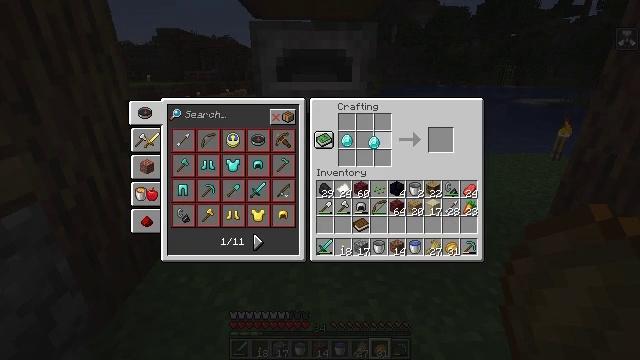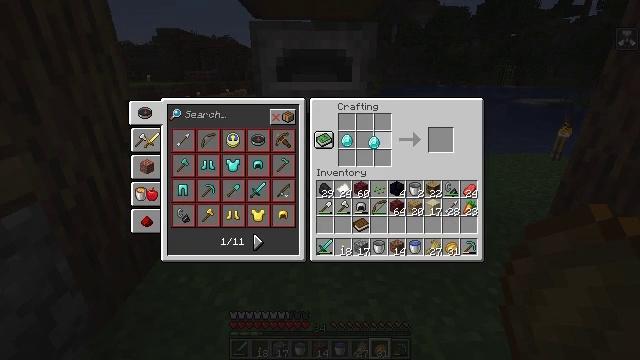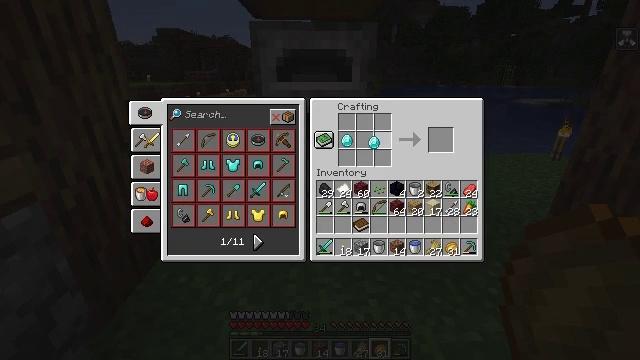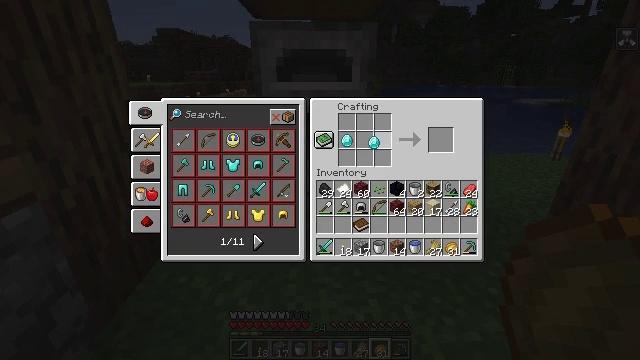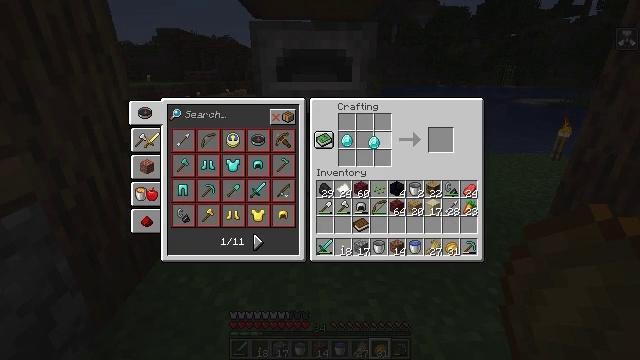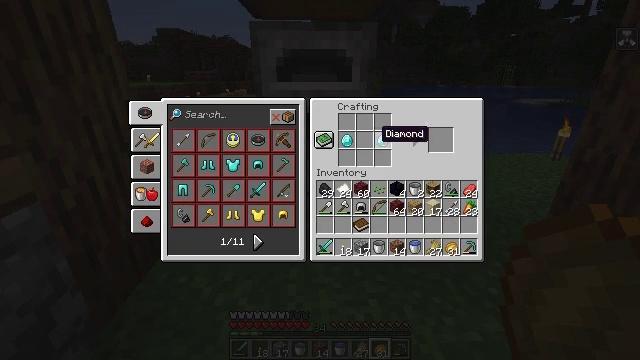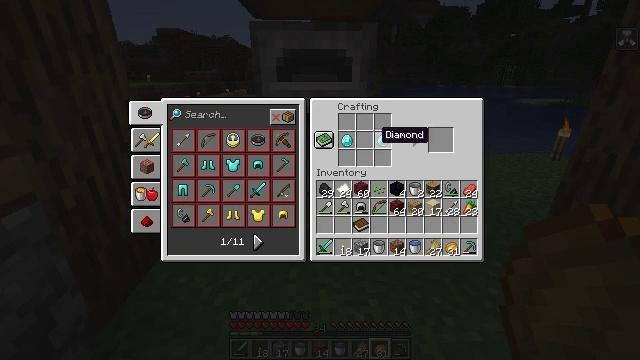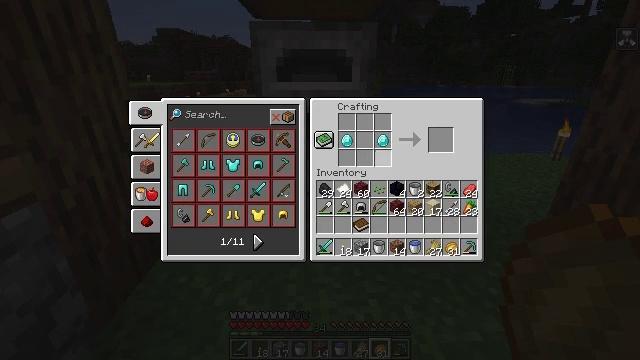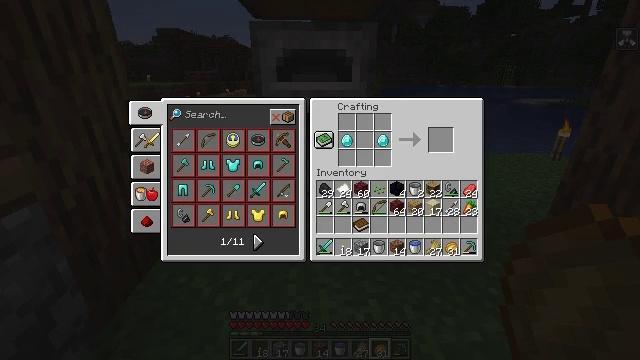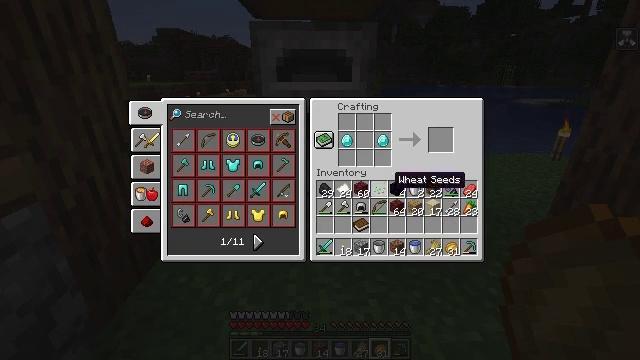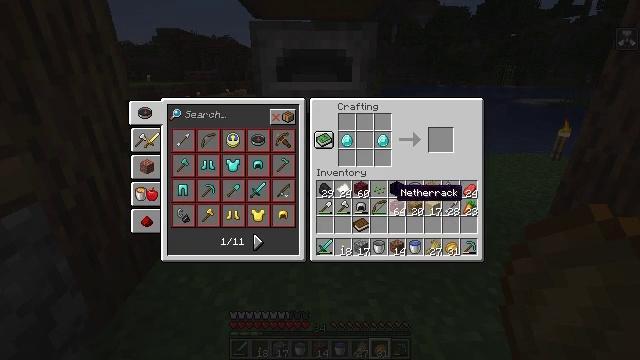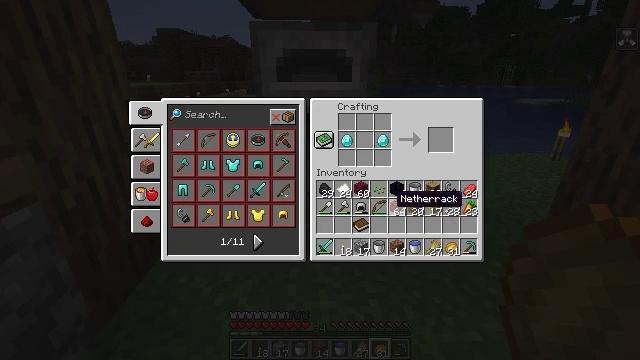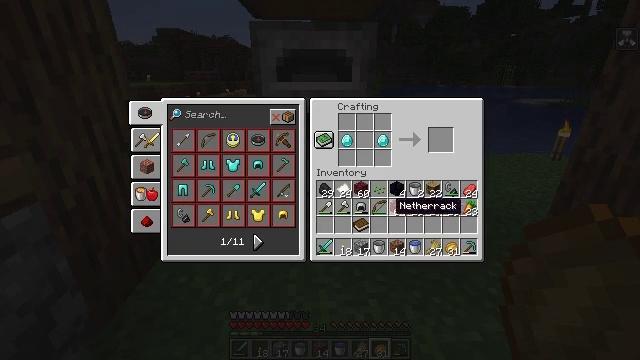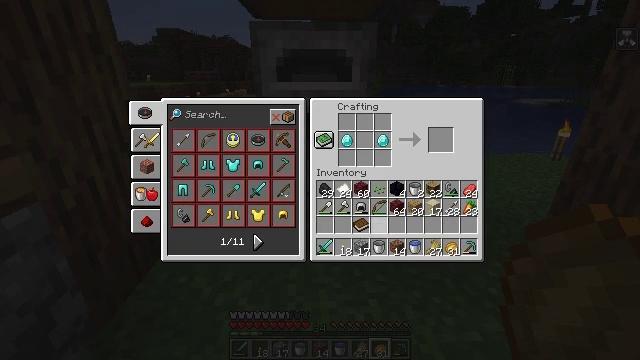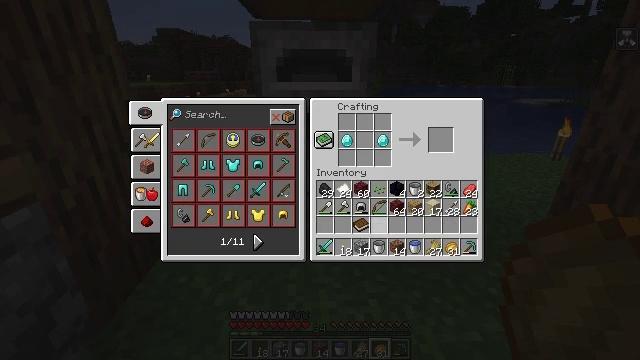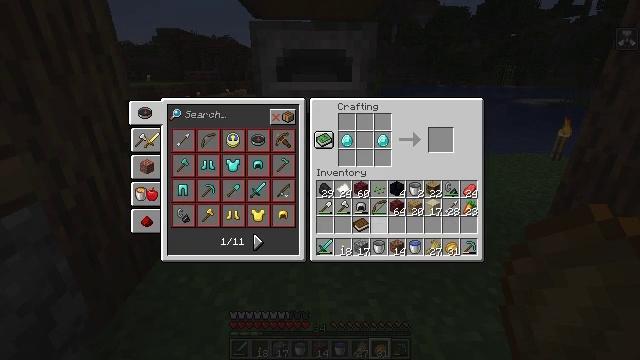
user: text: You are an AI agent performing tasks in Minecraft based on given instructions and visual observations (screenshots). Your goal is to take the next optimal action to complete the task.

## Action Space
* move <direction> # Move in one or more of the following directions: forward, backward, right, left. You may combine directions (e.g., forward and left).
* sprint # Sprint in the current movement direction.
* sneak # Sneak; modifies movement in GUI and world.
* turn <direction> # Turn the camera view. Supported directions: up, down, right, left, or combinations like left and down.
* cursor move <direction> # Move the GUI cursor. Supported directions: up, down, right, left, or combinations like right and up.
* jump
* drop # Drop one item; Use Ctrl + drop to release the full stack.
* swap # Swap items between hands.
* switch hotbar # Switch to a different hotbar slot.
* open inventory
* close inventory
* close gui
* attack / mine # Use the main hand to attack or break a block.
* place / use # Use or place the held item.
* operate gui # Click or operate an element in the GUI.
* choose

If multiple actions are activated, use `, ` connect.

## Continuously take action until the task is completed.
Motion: motion action
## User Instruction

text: Obtain an enchanting table using obsidian, diamonds, and a book.
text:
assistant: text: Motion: choose
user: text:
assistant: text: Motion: choose
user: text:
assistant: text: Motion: choose
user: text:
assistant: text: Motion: choose
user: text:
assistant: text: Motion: no_op
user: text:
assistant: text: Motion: no_op
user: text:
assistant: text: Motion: cursor move down
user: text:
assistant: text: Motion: cursor move down
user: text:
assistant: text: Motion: cursor move down
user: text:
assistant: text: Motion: cursor move down
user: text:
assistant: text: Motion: no_op
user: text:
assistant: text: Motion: cursor move down
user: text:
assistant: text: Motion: no_op
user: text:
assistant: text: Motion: no_op
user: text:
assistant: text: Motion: no_op
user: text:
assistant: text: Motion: cursor move left
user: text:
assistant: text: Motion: cursor move left
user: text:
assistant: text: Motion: no_op
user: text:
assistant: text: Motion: no_op
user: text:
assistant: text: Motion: no_op
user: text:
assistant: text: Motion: no_op
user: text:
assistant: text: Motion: no_op
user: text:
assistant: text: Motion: no_op
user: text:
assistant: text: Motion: no_op
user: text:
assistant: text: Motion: no_op
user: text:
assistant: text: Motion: cursor move right and down
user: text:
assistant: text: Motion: cursor move right and down
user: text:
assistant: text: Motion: no_op
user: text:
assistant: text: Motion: no_op
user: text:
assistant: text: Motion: no_op